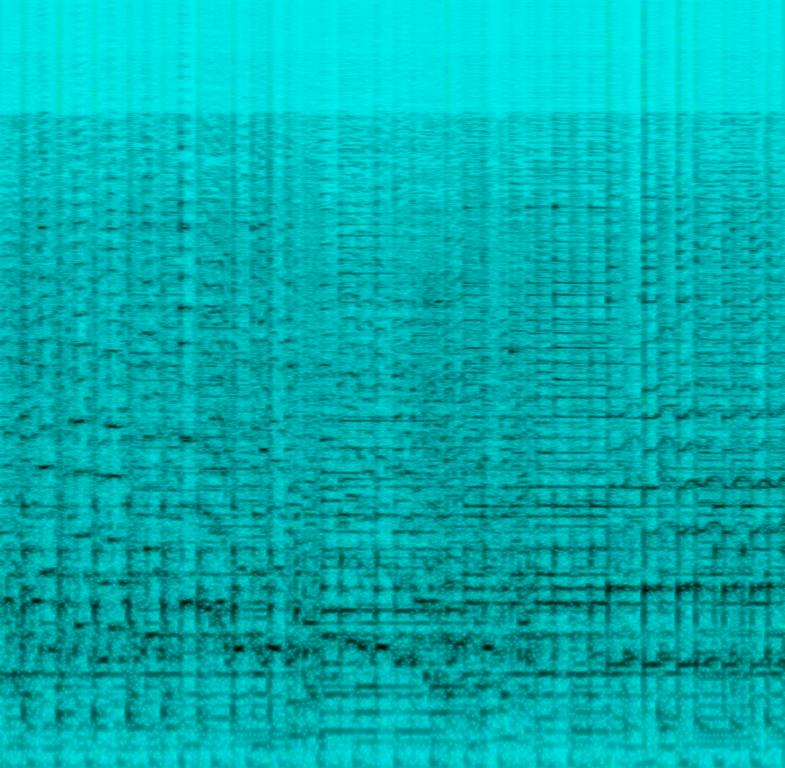
This is a bluegrass music piece. The acoustic guitar follows an offbeat strumming pattern, providing a rhythmic background. The violin and the banjo take turns to play rapid, upbeat solos. The atmosphere is very lively. This piece could be used at a definitively American setting such as a rodeo venue.